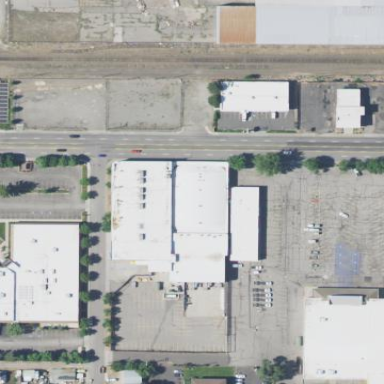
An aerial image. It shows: Warehouse.